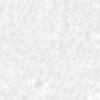
Label: no_change